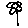
Label: flower